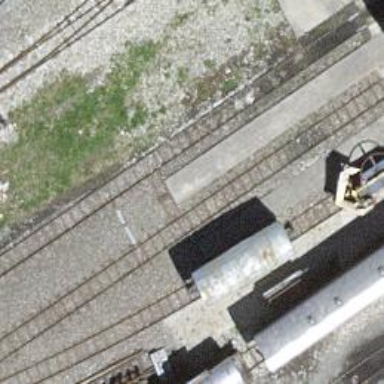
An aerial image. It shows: Narrow-gauge railway with one track passing through yard.